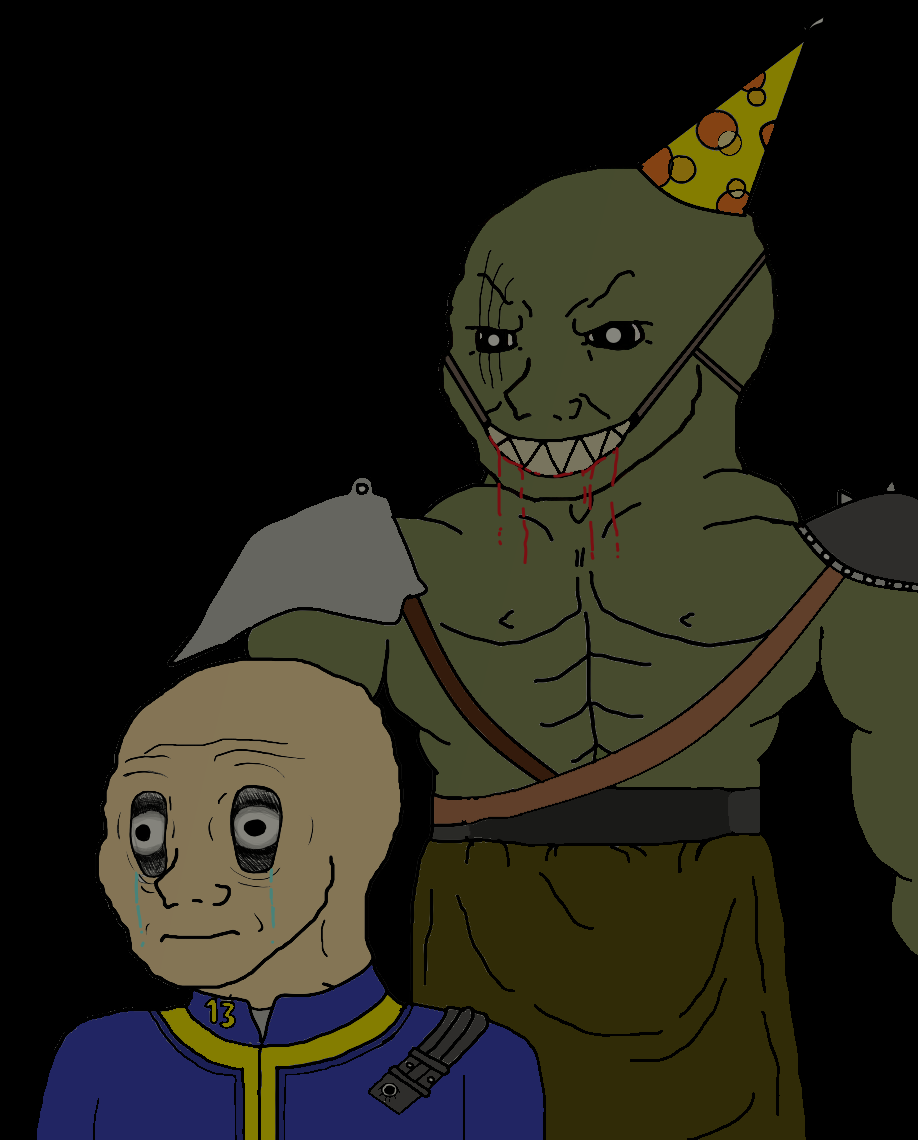
Label: 5_Wojak_with_Background